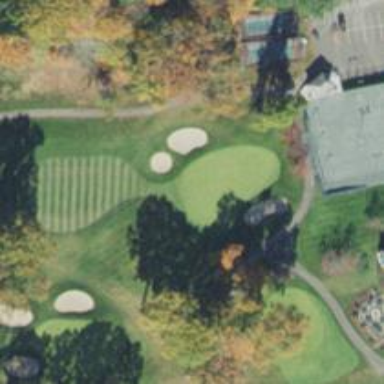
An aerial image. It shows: View of golf hole.